Field crop: maize
Growth stage: 2
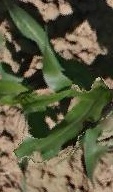
Species: maize